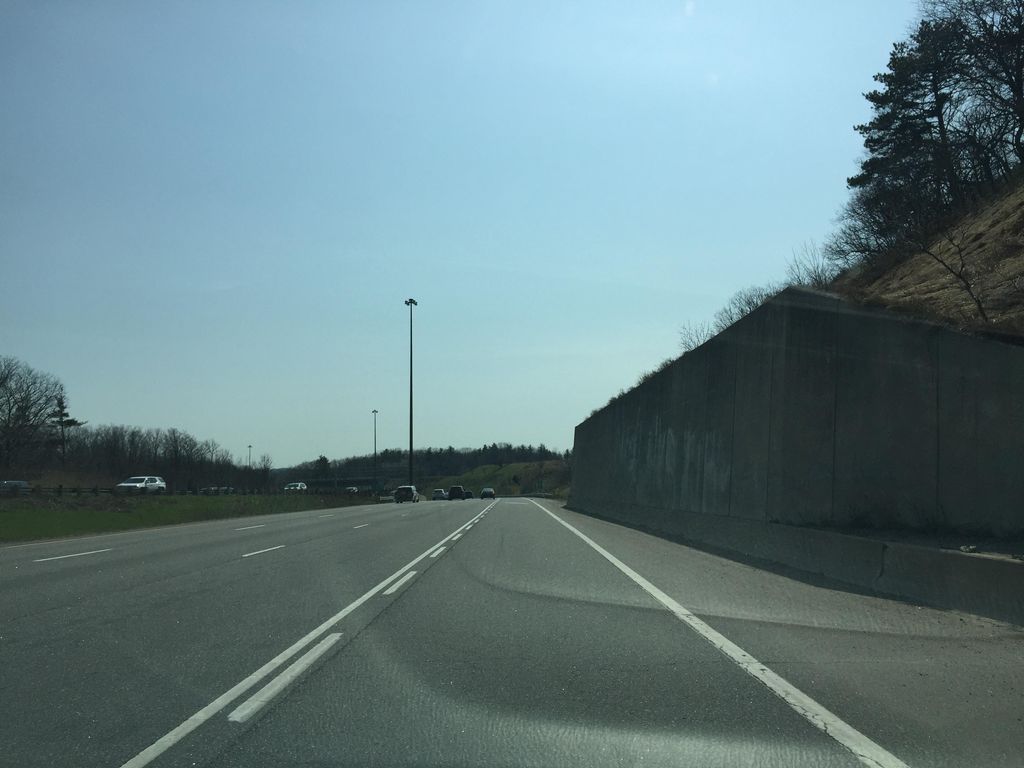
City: hamilton